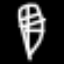
Label: leaf